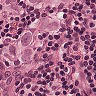
Metastatic tissue present: yes